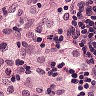
Metastatic tissue present: no